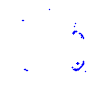
Particle: kaon